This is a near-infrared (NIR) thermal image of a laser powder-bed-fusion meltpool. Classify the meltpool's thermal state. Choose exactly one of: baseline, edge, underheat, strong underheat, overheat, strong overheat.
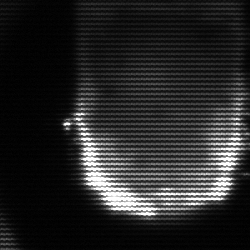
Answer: baseline